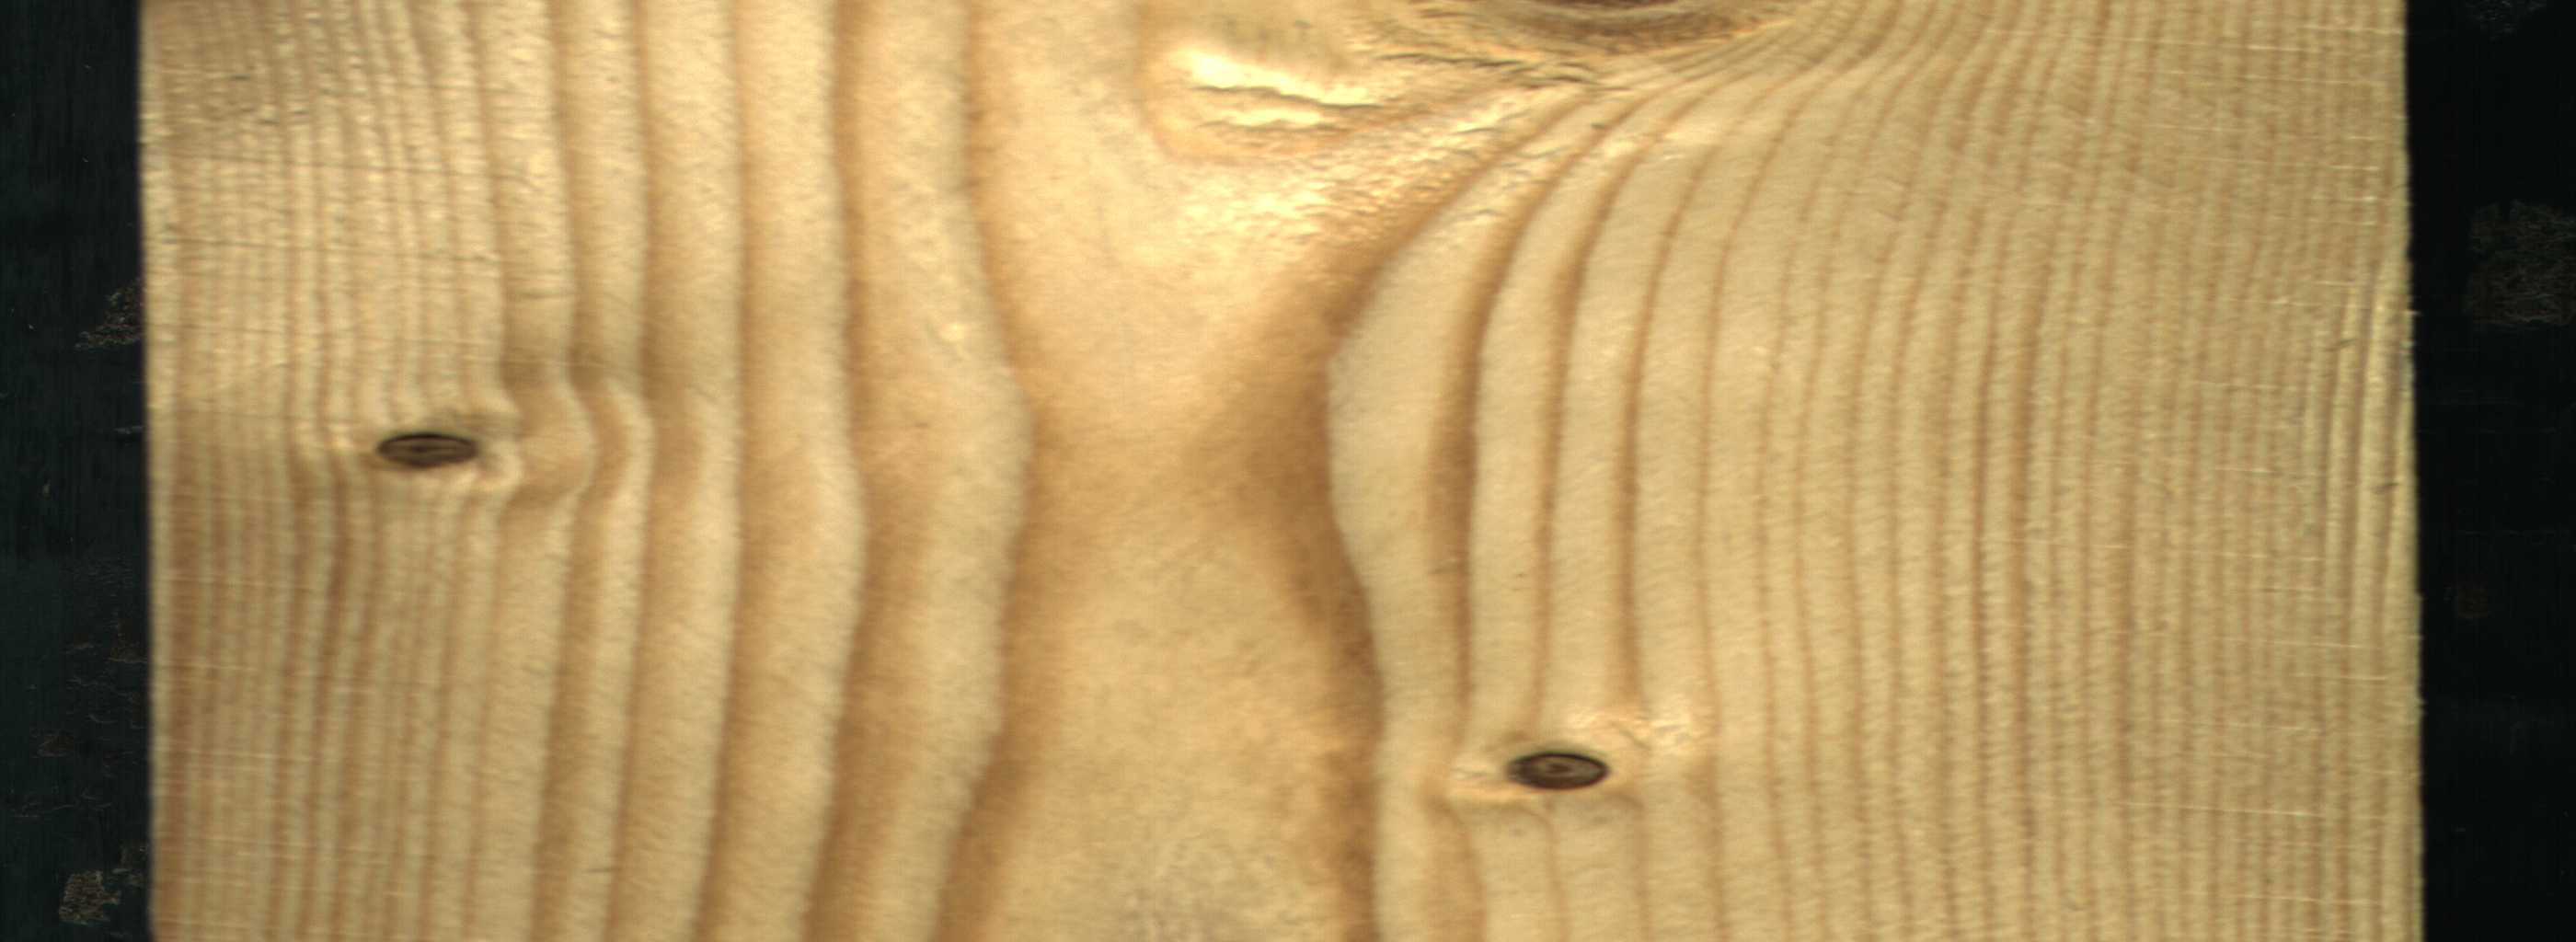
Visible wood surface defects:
Dead_Knot
Dead_Knot
Live_Knot